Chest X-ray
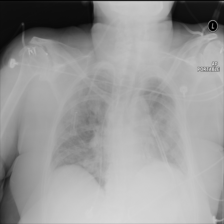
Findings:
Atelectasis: negative
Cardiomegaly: negative
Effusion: negative
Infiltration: positive
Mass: negative
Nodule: negative
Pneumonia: negative
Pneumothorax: negative
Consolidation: negative
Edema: negative
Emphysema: negative
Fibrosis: negative
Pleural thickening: negative
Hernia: negative